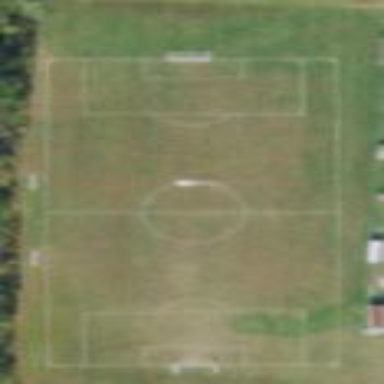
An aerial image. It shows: Soccer pitch designated for leisure and sports activities.